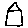
Label: house